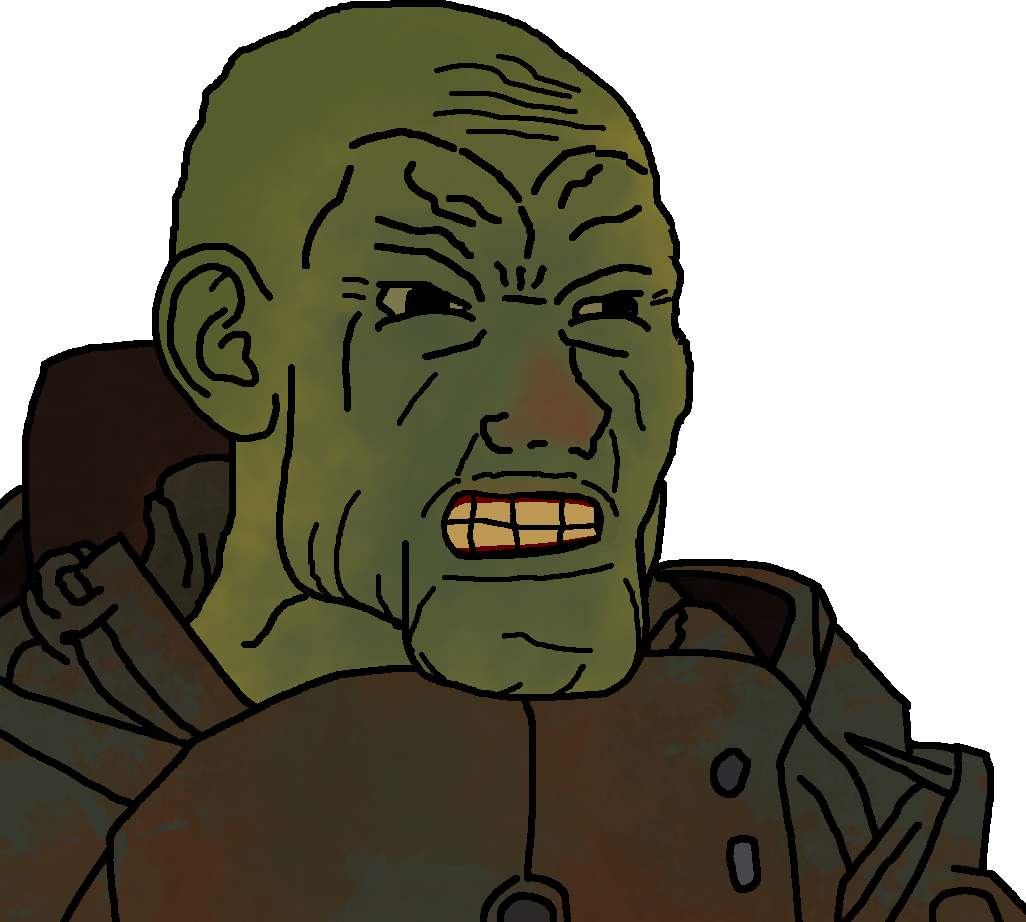
Label: 5_Grey_Chad